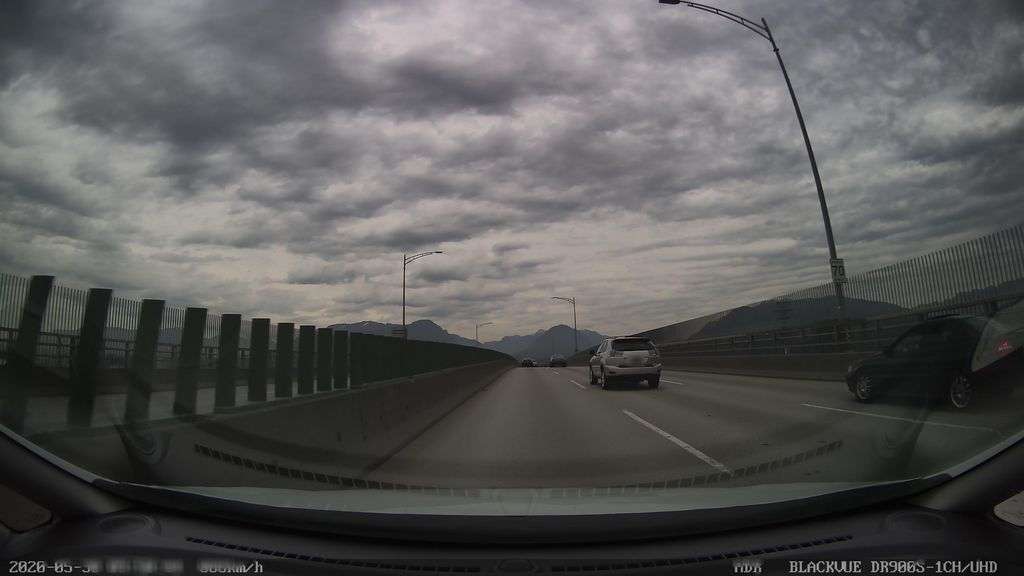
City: vancouver